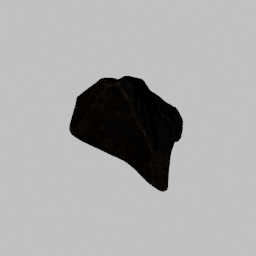
Label: nature